Current action and preconditions to check: trajectory_clear

Your task: For each precondition in the list above, predict whether it will hold at this action.

Consider the current scene as observed from the mobile robot's camera, and analyze the predicted future states of all dynamic agents (e.g., people, animals, vehicles, or any moving entities) within the NEXT SECOND.

IMPORTANT: Only answer "very likely" if you are absolutely certain—based on strong, clear evidence—that a dynamic agent will violate the precondition in the predicted future state. Do NOT answer "very likely" for unlikely, ambiguous, or low-probability risks.

Ask yourself for each precondition: Is there a high probability, with clear and convincing evidence, that the predicted future states of any dynamic agent will interfere with the predicted future state of the currently executing action within the NEXT SECOND, causing that precondition to fail?

Assess the risk level based on these predictions. Use "likely" or "very likely" if motions create a clear risk of interference.

Use "neutral" or "improbable" if agents are nearby but their predicted paths are clearly diverging or non-conflicting.

Failure Risk Categories: "very improbable", "improbable", "neutral", "likely", "very likely"

Answer Format: Output ONLY the probability_of_failure value from these categories: "very improbable", "improbable", "neutral", "likely", "very likely"

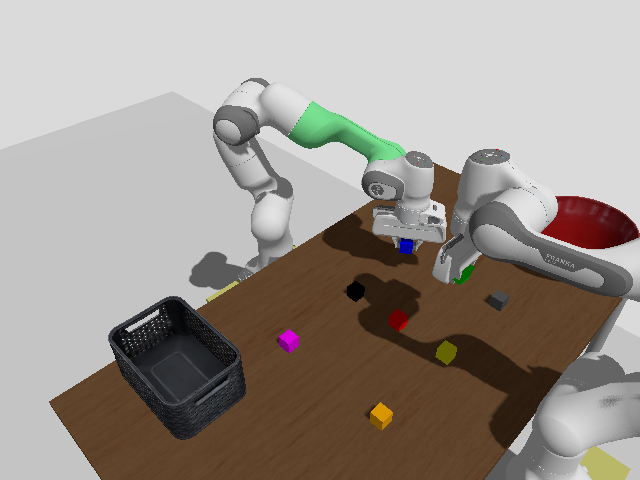

Answer: very improbable